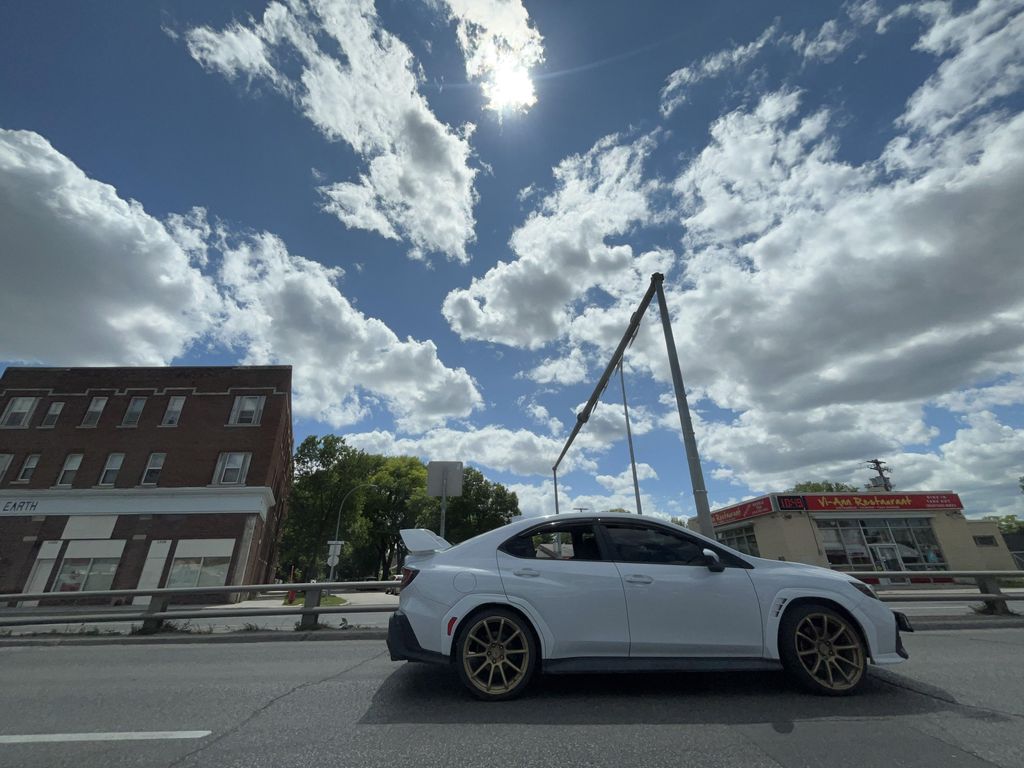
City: winnipeg